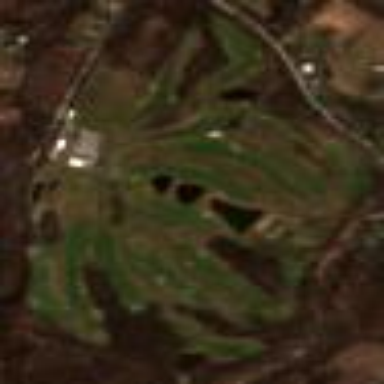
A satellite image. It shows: Golf course.